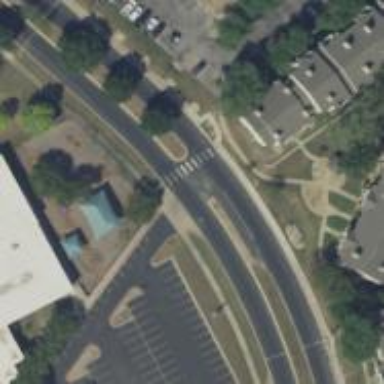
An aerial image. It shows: Marked road crossing.